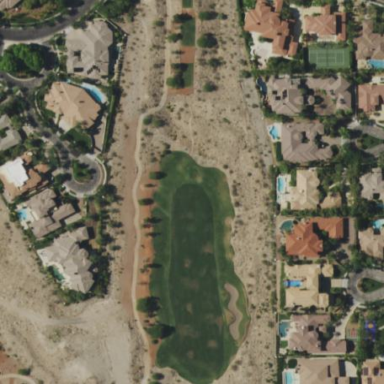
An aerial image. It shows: Area of rough grass used for golf.